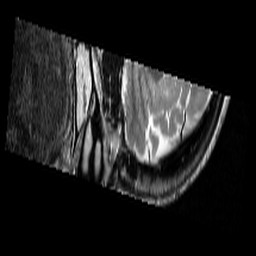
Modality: T2w
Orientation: sagittal
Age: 36
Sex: female
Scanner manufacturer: siemens
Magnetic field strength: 3 T
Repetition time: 7 s
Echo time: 0.085 s